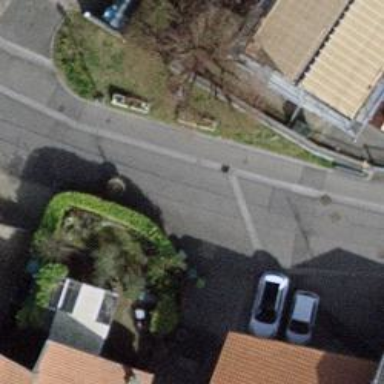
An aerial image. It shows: Living street.